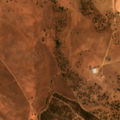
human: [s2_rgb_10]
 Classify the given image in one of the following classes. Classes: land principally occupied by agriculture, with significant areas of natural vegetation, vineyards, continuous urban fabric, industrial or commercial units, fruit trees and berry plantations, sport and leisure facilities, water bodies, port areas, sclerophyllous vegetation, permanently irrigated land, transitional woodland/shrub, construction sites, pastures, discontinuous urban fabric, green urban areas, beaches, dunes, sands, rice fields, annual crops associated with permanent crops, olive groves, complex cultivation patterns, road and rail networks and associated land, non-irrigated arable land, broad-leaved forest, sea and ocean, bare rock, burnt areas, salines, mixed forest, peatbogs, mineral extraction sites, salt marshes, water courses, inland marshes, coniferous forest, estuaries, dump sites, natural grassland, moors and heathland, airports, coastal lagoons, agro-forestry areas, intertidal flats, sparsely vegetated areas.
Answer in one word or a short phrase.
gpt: non-irrigated arable land, permanently irrigated land, agro-forestry areas, transitional woodland/shrub